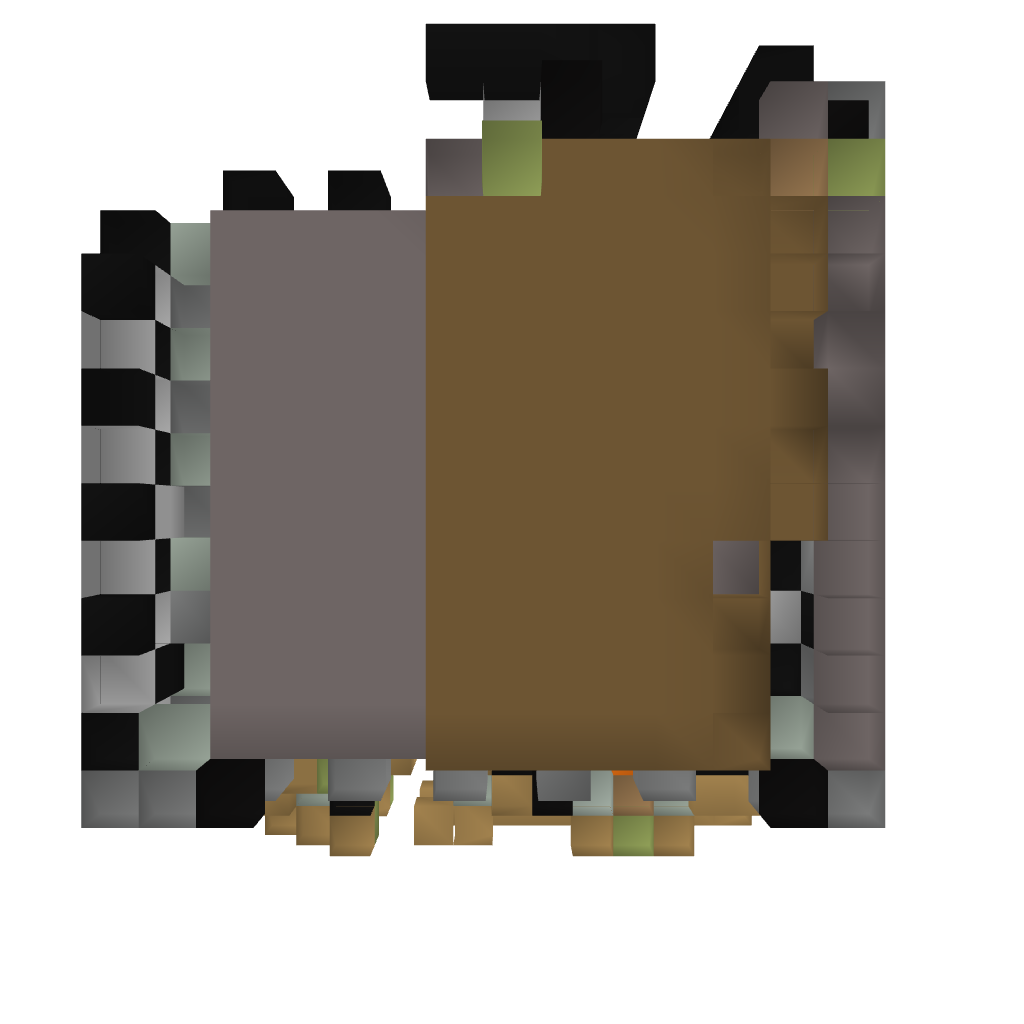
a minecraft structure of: Elykdez's Timbercutter (Semi-Auto Tree Farm)